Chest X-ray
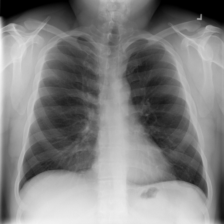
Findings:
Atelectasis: negative
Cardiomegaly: negative
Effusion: negative
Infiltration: positive
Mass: negative
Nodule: negative
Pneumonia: negative
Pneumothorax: negative
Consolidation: negative
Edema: negative
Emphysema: negative
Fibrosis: negative
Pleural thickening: negative
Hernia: negative